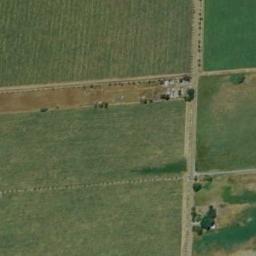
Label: rectangular_farmland